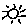
Label: sun